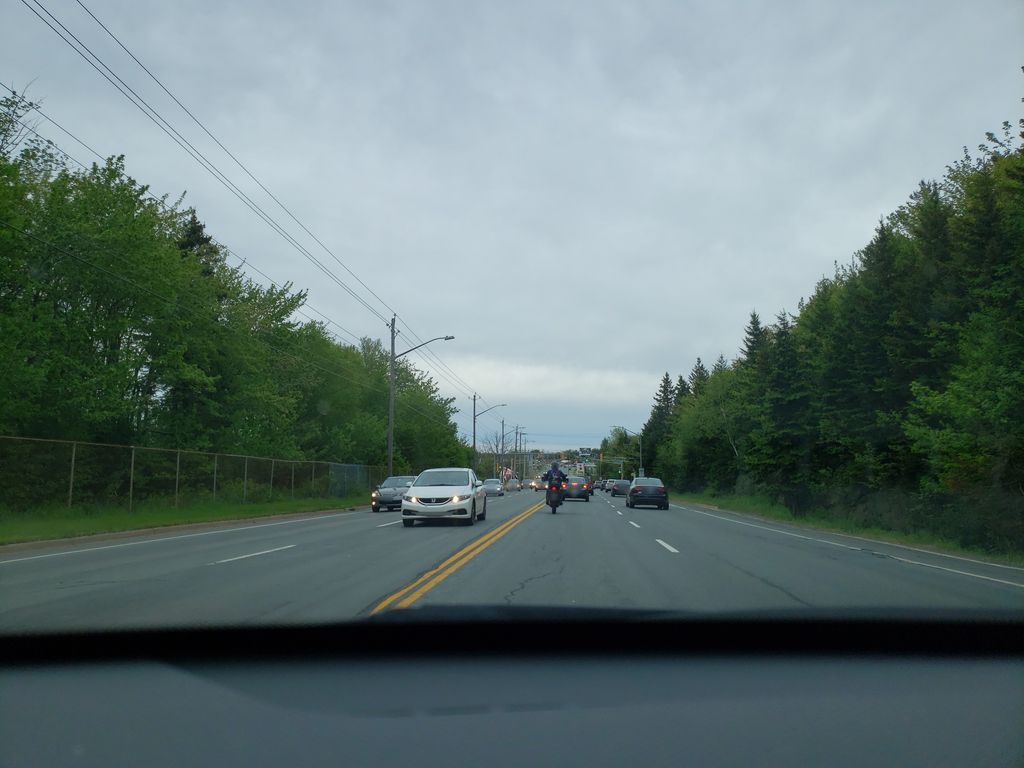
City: halifax